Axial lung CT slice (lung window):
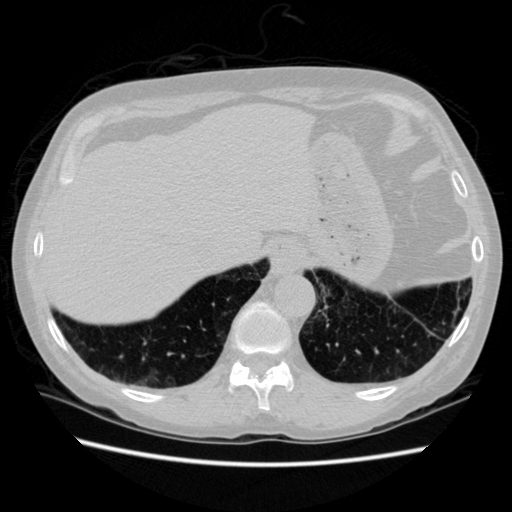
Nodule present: no